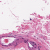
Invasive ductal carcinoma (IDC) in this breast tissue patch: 0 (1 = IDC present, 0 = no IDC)